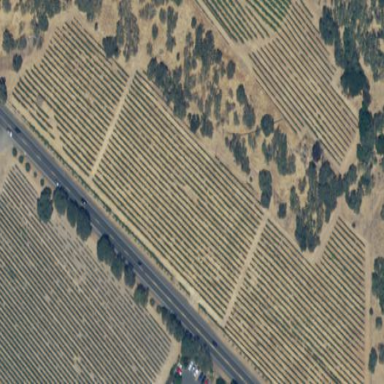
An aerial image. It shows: Vineyard with wine grapes as the crop.